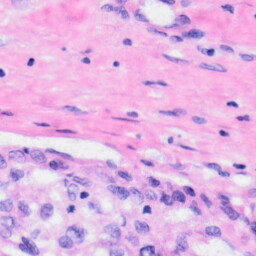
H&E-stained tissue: Liver